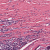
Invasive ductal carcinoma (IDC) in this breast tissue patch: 0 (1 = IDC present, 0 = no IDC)